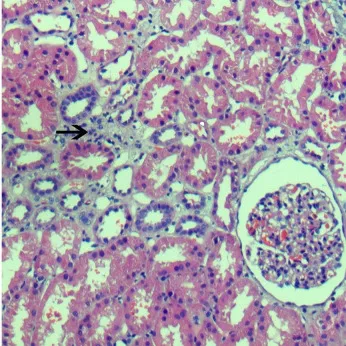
Histopathologic lesions. The renal tubules depicting interstitial inflammatory cell infiltration, and ,interstitial fibrosis ( ) by a light microscopy study (H&E stain, x200).
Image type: pathology (h&e)